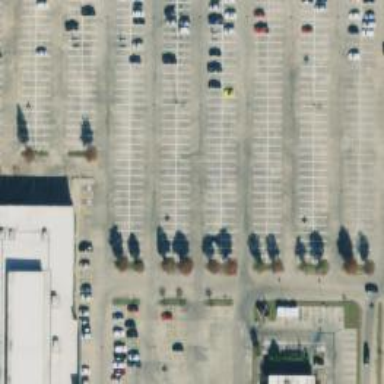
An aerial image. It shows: Parking space is available.